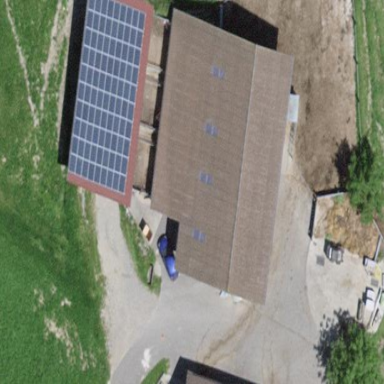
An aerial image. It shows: Shed building.